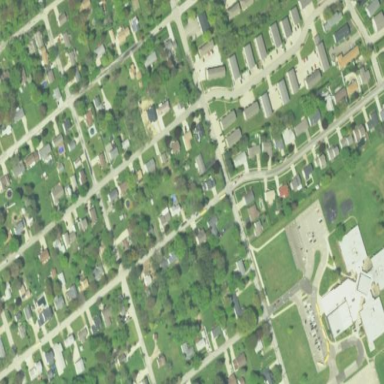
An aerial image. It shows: Neighborhood.